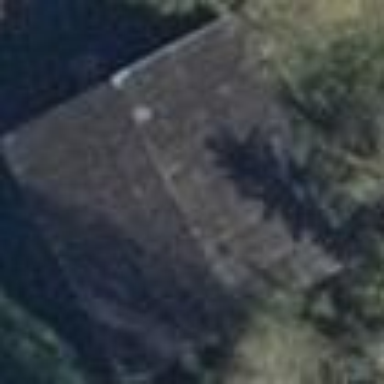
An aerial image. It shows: Gabled building.